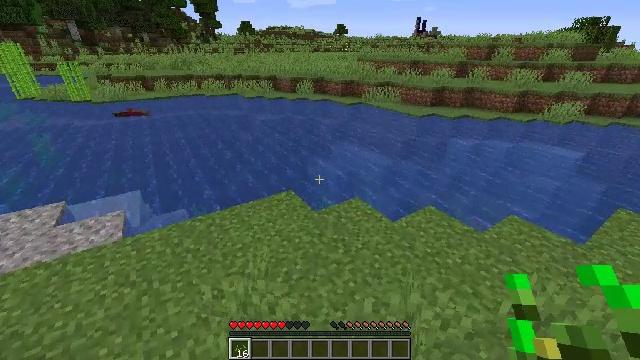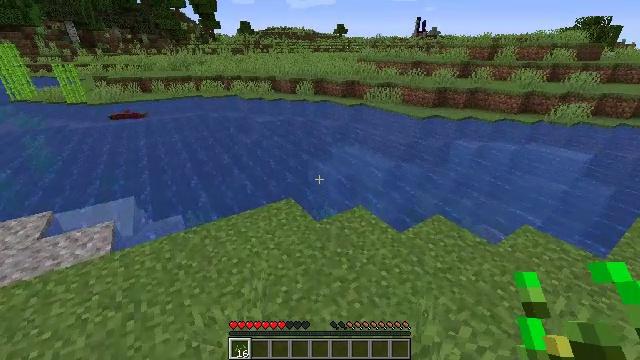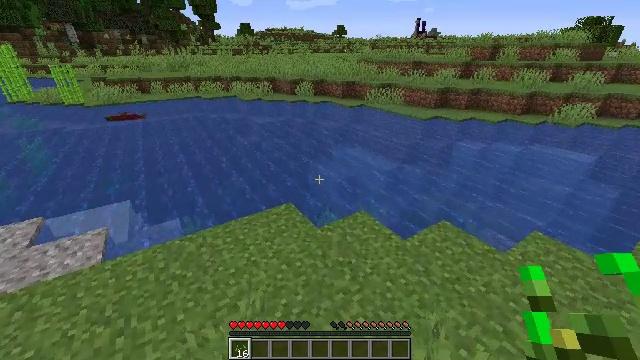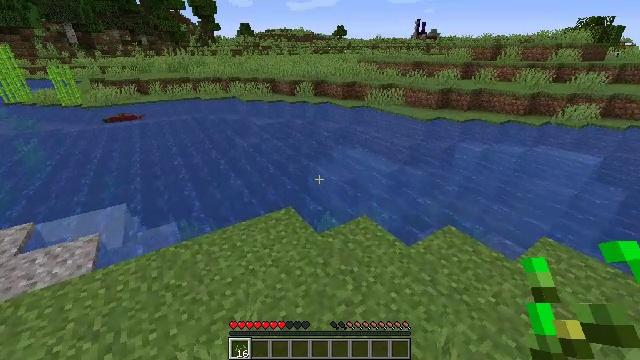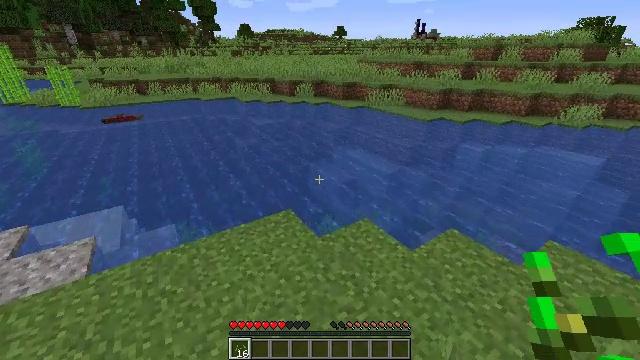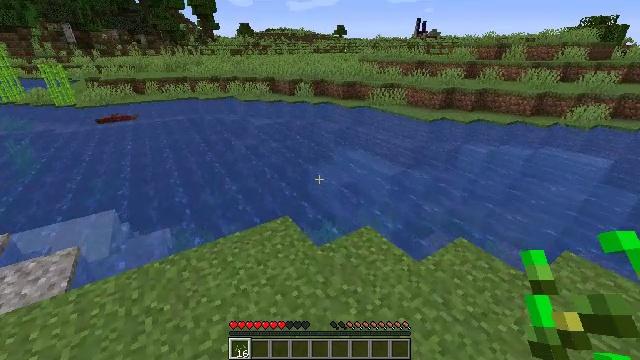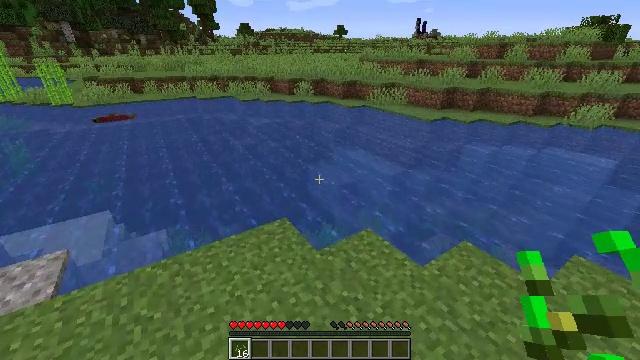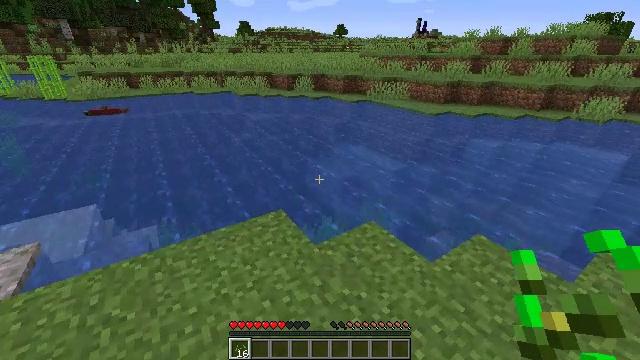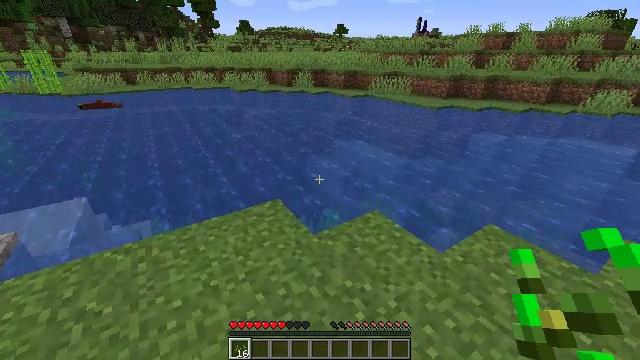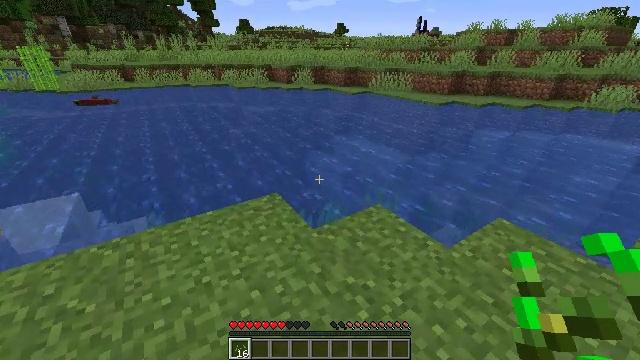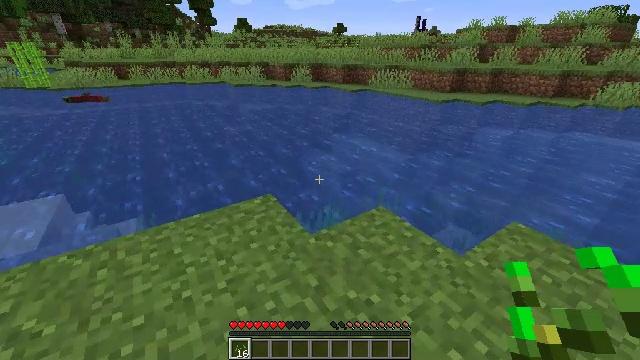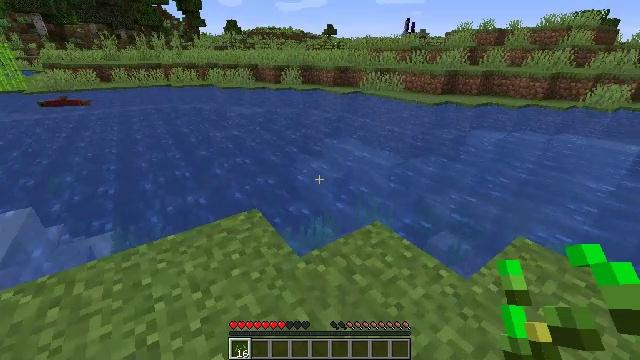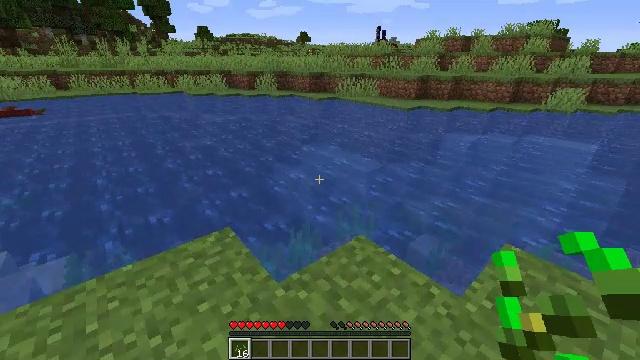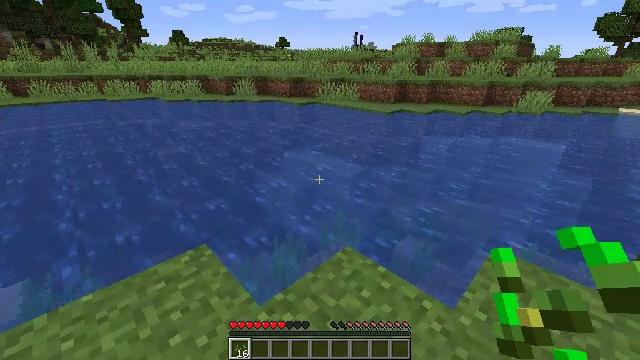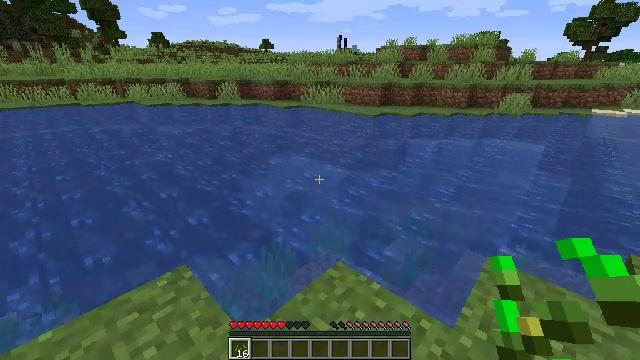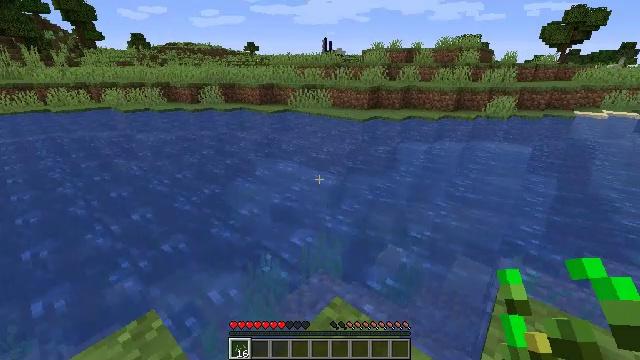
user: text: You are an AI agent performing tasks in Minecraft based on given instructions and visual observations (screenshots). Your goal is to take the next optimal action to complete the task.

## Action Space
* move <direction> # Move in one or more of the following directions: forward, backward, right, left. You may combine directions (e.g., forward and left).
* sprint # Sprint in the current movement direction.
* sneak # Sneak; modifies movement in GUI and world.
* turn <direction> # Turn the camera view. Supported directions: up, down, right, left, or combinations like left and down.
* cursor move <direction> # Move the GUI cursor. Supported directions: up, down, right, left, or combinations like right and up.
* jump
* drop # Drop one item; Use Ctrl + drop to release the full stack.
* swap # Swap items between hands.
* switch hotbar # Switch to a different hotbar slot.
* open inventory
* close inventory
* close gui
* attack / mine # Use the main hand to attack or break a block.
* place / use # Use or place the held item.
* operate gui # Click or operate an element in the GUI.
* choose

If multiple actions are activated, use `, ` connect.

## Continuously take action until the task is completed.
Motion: motion action
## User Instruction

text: Break the grass block.
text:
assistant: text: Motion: move forward
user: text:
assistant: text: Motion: move forward
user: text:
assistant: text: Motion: move forward
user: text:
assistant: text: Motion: move forward
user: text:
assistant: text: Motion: move forward
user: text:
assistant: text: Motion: move forward
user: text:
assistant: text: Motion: move forward
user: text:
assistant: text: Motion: move forward
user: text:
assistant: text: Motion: move forward
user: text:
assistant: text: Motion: move forward
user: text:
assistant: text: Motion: move forward, turn right
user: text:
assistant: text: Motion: move forward, turn right and up
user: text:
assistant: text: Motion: move forward, turn right and up
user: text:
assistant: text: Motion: move forward, turn right
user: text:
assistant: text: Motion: move forward, turn right
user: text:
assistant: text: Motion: move forward, turn right and up
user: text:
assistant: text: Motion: move forward, turn right
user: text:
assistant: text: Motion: move forward
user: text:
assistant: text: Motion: move forward
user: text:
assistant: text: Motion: move forward
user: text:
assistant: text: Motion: move forward
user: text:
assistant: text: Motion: move forward
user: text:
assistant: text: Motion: move forward
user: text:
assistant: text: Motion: move forward
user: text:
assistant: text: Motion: move forward, jump
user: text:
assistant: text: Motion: move forward, jump
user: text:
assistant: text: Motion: move forward, jump
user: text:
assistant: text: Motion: move forward, jump
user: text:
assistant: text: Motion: move forward, jump
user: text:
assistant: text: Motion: move forward, jump